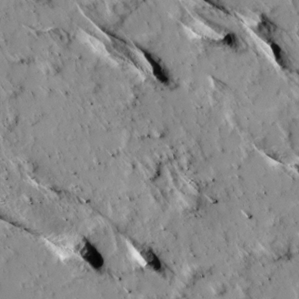
Label: non_frost